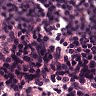
Metastatic tissue present: no